Question: This is my sample horizontal and vertical listview. In my list view red and yellow parts are the horizontal scrollable listview. i need to scroll all the red and yellow rows horizontally at same time when a yellow or red row scroll
'''
Widget build(BuildContext context) {
return Scaffold(
appBar: AppBar(
title: Text("widget.title"),
),
body: LayoutBuilder(
builder: (context, constraints) =>
Column(
children: [
SizedBox(
height:40,
child: Row(
crossAxisAlignment: CrossAxisAlignment.start,
children: [
Expanded(
flex: 2,
child: Card(
child: Container(
width: 100,
height: 30,
color: Colors.green,
child: Text("let item upto Tags ")),
),
),
Expanded(
flex: 4,
child: Padding(
padding: const EdgeInsets.all(4.0),
child: SizedBox(
height: 30,
child: ListView.builder(
itemCount: 20,
scrollDirection: Axis.horizontal,
controller: _1scrollController,
itemBuilder: (context, index) {
return Container(
width: 100,
height: 30,
color: Colors.yellow,
child: Text("item $index"),
);
},
),
),
)),
],
),
),
Expanded(
child: ListView(
children: [
for (int i = 0; i < 32; i++)
Row(
crossAxisAlignment: CrossAxisAlignment.start,
children: [
Expanded(
flex: 2,
child: Card(
child: Container(
width: 100,
height: 30,
color: Colors.blue,
child: Text("let item upto Tags ")),
),
),
Expanded(
flex: 4,
child: Padding(
padding: const EdgeInsets.all(4.0),
child: SizedBox(
height: 30,
child: ListView.builder(
itemCount: 20,
scrollDirection: Axis.horizontal,
controller: _2scrollController,
itemBuilder: (context, index) {
return Container(
width: 100,
height: 30,
color: Colors.red,
child: Text("item $index"),
);
},
),
),
)),
],
),
],
),
),
],
),
),
);
}
'''
UI SS

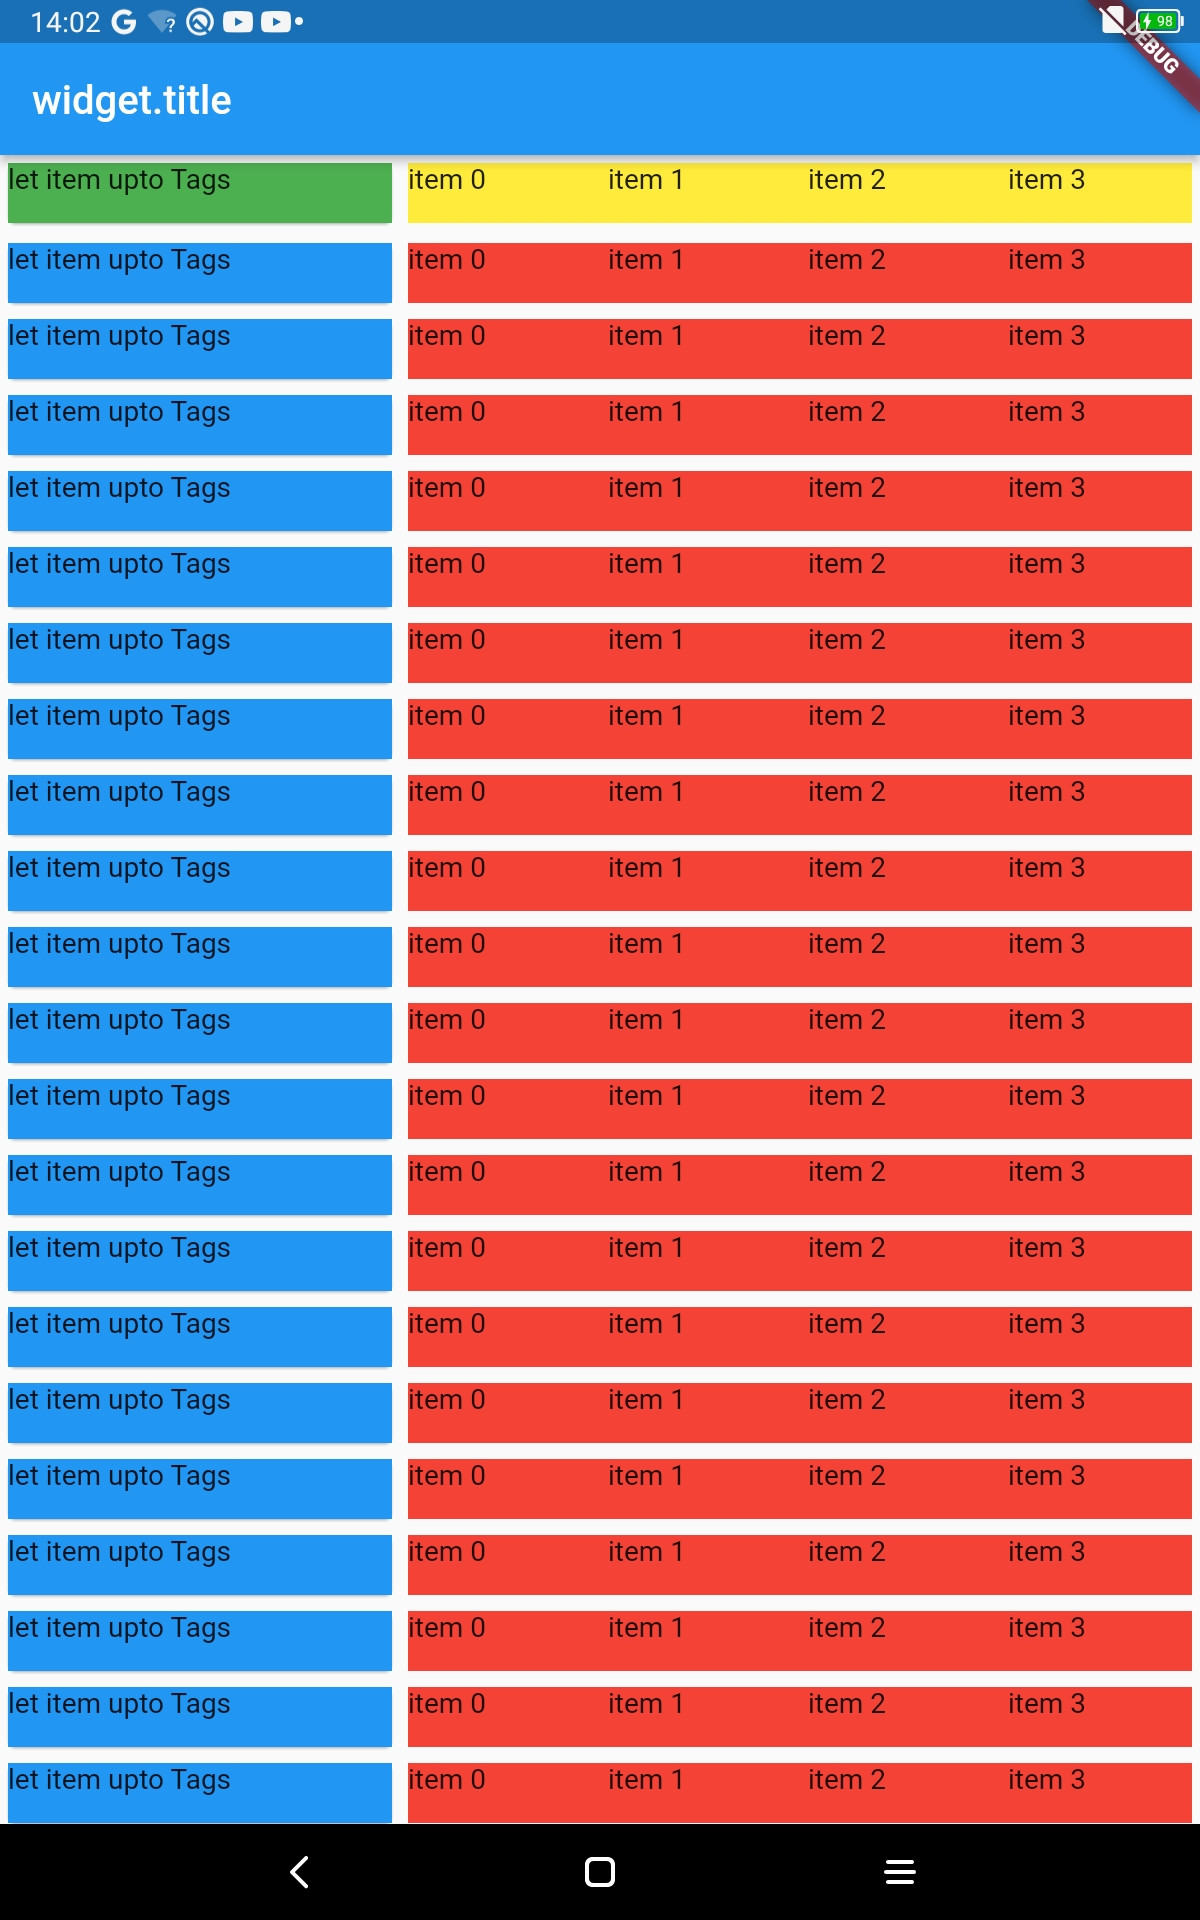
Answer: Just found <URL> by google.
'''
LinkedScrollControllerGroup controllerGroup = LinkedScrollControllerGroup();
late final headerController = controllerGroup.addAndGet();
late final childrenController = controllerGroup.addAndGet();
'''
There is some issue on your snippet , And I've redesign the snippet
'''
class SGGA extends StatefulWidget {
SGGA({Key? key}) : super(key: key);
@override
State<SGGA> createState() => _SGGAState();
}
class _SGGAState extends State<SGGA> {
@override
void initState() {
super.initState();
}
LinkedScrollControllerGroup controllerGroup = LinkedScrollControllerGroup();
late final headerController = controllerGroup.addAndGet();
late final childrenController = controllerGroup.addAndGet();
@override
Widget build(BuildContext context) {
return Scaffold(
appBar: AppBar(
title: Text("widget.title"),
),
body: LayoutBuilder(
builder: (context, constraints) => Column(
children: [
SizedBox(
width: constraints.maxWidth,
height: 40,
child: Row(
children: [
Padding(
padding: const EdgeInsets.all(8.0),
child: Container(
height: 40,
width: constraints.maxWidth * .4 - 16, //padding rem
color: Colors.green,
child: Text("Info tag x"),
),
),
Expanded(
child: SingleChildScrollView(
controller: headerController,
scrollDirection: Axis.horizontal,
child: Row(
children: [
for (int i = 0; i < 12; i++)
Padding(
padding: const EdgeInsets.all(8.0),
child: Container(
width: 40,
height: 40,
color: Colors.red,
child: Text("data $i"),
),
),
],
),
))
],
),
),
Expanded(
child: ListView(
children: [
SizedBox(
// height: constraints.maxHeight,
width: constraints.maxWidth,
child: Row(
children: [
SizedBox(
width: constraints.maxWidth * .4,
// height: constraints.maxHeight,
child: Column(
children: [
for (int i = 0; i < 17; i++)
Padding(
padding: const EdgeInsets.all(8.0),
child: Container(
height: 40,
width: constraints.maxWidth,
color: Colors.green,
child: Text("Info tag $i"),
),
)
],
)),
SizedBox(
width: constraints.maxWidth * .6,
child: SingleChildScrollView(
scrollDirection: Axis.horizontal,
controller: childrenController,
child: Column(
children: [
for (int i = 0; i < 17; i++)
Padding(
padding: const EdgeInsets.all(8.0),
child: Container(
height: 40,
color: Colors.purple,
child: Row(
children: [
for (int i = 0; i < 12; i++)
Padding(
padding:
const EdgeInsets.all(8.0),
child: Container(
width: 40,
height: 40,
color: Colors.red,
child: Text("data $i"),
),
),
],
),
),
)
],
),
),
)
],
),
),
],
),
),
],
),
),
);
}
}
'''
Try to listen 1st controller and according to changes scroll the inner one.
'''
@override
void initState() {
super.initState();
_1scrollController.addListener(() {
_2scrollController.jumpTo(_1scrollController.offset);
});
}
'''